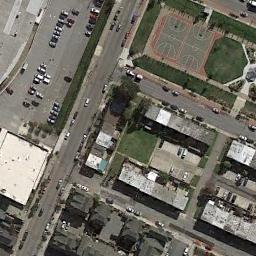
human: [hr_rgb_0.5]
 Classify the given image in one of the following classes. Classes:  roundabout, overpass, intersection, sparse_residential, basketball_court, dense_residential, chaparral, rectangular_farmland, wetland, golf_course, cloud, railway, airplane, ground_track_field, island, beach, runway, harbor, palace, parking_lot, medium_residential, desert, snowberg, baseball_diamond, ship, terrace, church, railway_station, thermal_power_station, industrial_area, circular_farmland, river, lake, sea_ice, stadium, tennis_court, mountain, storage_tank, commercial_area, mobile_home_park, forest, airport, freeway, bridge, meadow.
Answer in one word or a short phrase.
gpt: basketball_court